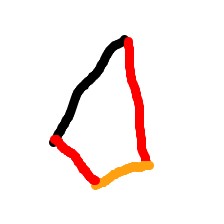
Shape: kite